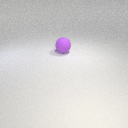
large purple rubber sphere